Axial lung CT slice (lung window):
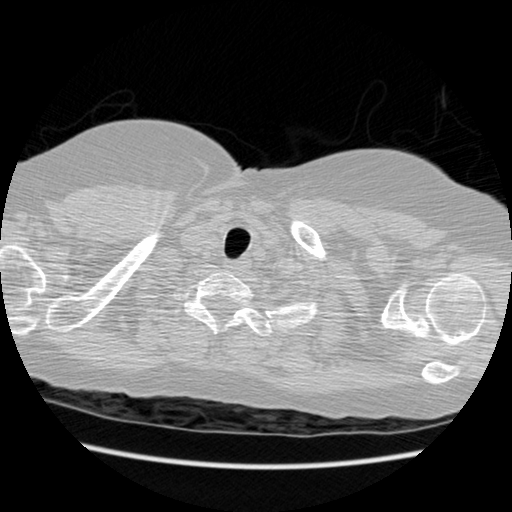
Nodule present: no